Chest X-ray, AP view. Patient: 32 years old, sex F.
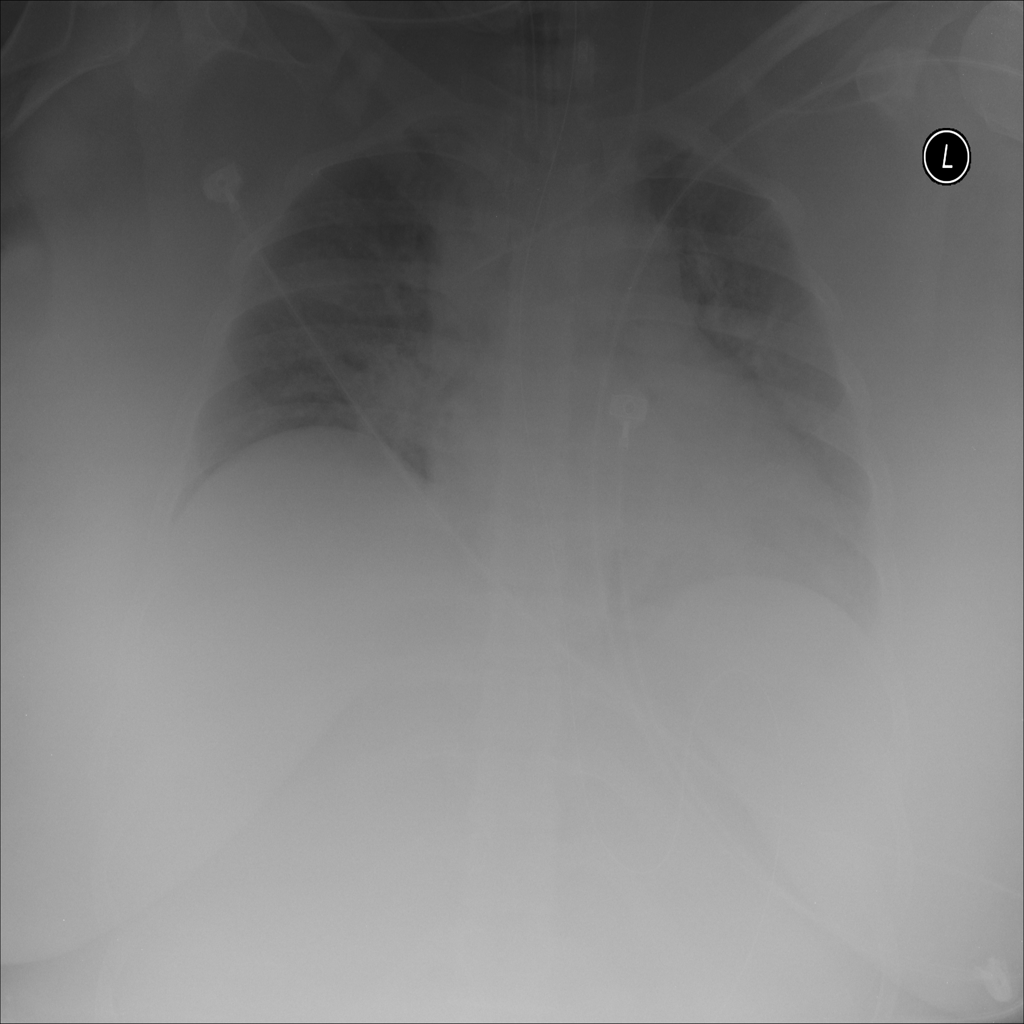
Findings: Infiltration